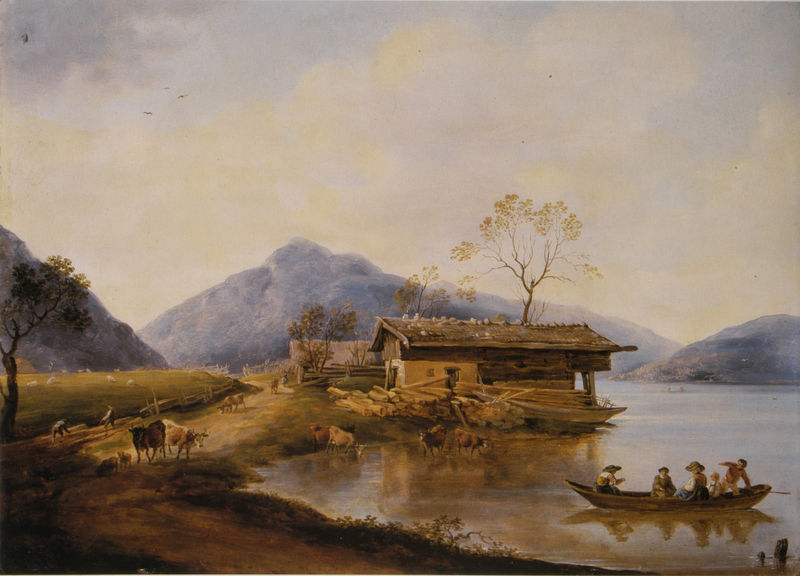
Titel: Walchensee mit Jochberg
Künstler: Johann Georg von Dillis
Institution: (Privatbesitz)
Schlagwörter: baum, berg, blau, blätter, felsen, gemälde, gruppe, himmel, laub, mann, schatten, wasser, weiß, wolken, bäume, fluss, frauen, grün, landschaft, menschen, ocker, see, ufer, äste, abend, braun, frau, holz, hut, hüte, licht, männer, schwarz, strasse, dach, gras, haus, tiere, weg, wiese, zaun, beige, saufen, trinken, stein, steine, spiegel, öl, hügel, kühe, natur, pfähle, spiegelung, stamm, vieh, vögel, weide, zweige, büsche, gatter, gewässer, hütte, sonne, realismus, kind, rosa, tal, bauern, boot, boote, genre, ruder, deutschland, ruhe, naturalismus, fischer, arbeiten, berge, gebirge, sonnenlicht, giebel, bergkette, farbe, lila, violett, grasen, herde, alm, herbst, ausflug, idylle, arbeiter, stille, romantik, ölgemälde, seestück, stämme, turner, freizeit, ruderboot, rudern, widerschein, brun, spiegeln, frühling, bauer, rinder, weiden, bayern, fischerboot, kanu, alpen, pfahl, täler, fahren, kurve, leben, maison, bootshaus, holzhütte, landhaus, lac, landwirtschaft, stapel, tränke, breughel, femme, schafe, arbre, paysage, fleuve, berghütte, bergsee, paysan, hasu, baäume, montagnes, schindeln, alpenlandschaft, bauen, lederhosen, montagne, holzdach, bootsfahrt, enfant, überfahrt, nuage, nuages, fühling, holzstapel, barke, vache, automne, animaux, mer, steuern, tegernsee, barque, hommes, hess, einschnitte, bateau, van eyck, maron, wassertränke, alpenhütte, bergeinschnitte, dachbeschwerer, flossholz, gebirgsseee, weude, wlaminck, zaunbau, abre, buntes treiben, rivierre, kahn im wasser